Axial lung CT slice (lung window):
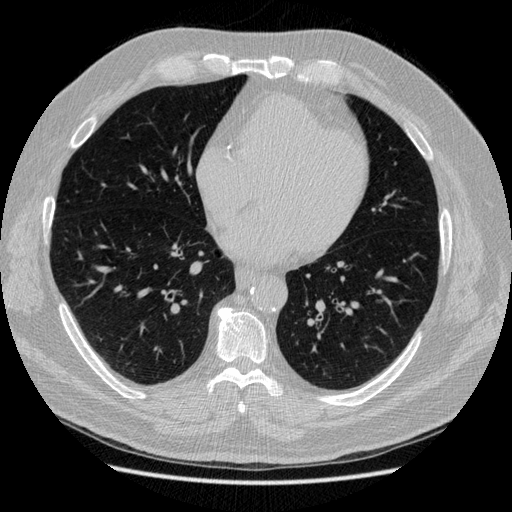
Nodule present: no